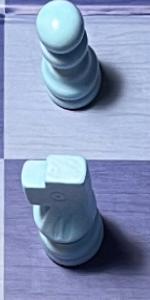
Label: Knight_White